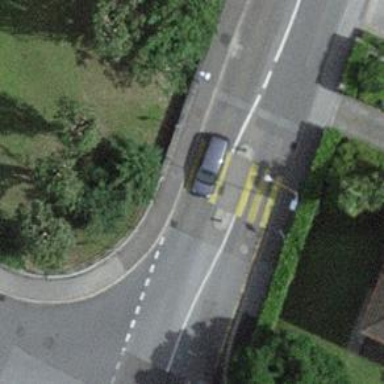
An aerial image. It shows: Zebra crossing with crossing island.